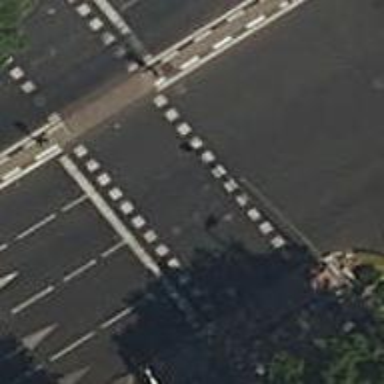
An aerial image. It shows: Road crossing with traffic signals.